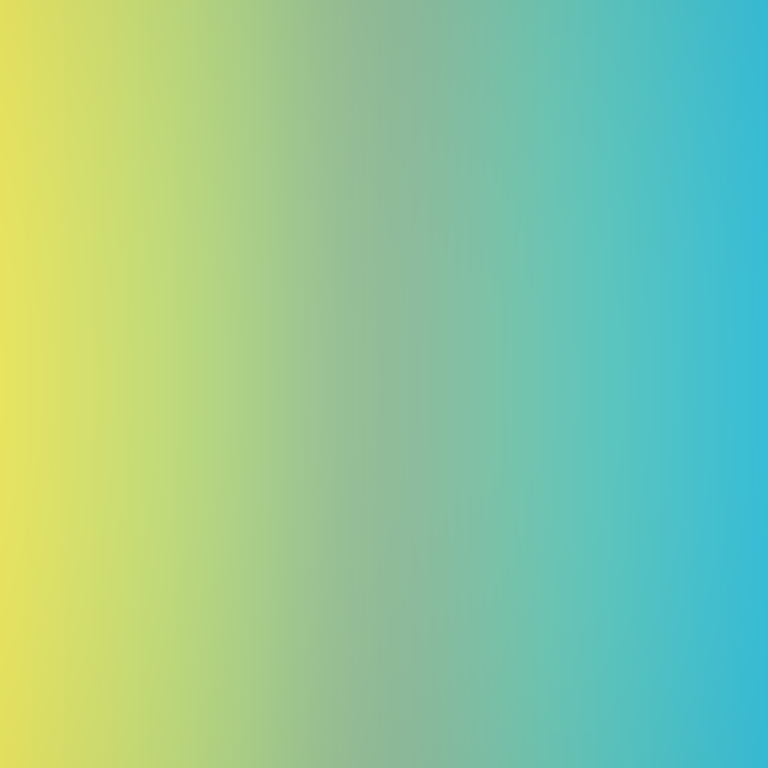
Abstract light effect, smooth gradient from yellow to cyan, calm atmosphere, soft glow, no room, no furniture, no objects.